Question: So I know where the problem is, but I'm fairly new to ROR and don't know how to work out what methods are available/which variables I should be using.
What I'm trying to do:
a user should be directed to views/relationship/edit when they press 'edit relationship'.
the variables should correspond so the edit relationship page deals with an accepted, pending or requested relationship between the current_user and the person they're trying to connect to (followed)
1. if a relationship exists in any state, show the edit button. (works)
2. click edit button (this is where the error comes up)
3. show edit page for the relationship between current user and person theyre trying to connect to. (where can accept/delete request)
i don't know why it's saying there is no decorator method - it was working before..
error:
'''
NoMethodError in RelationshipsController#edit
undefined method 'decorate' for nil:NilClass
Extracted source (around line #71):
# @relationship = current_user.active_relationships.find(params[:id]).decorate
@followed = User.find_by(name: params[:id])
@relationship = current_user.pending_relationships.find_by(followed_id: @followed).decorate
end
'''
view/users/index:
'''
<% if logged_in? %>
<ul>
<% @users.each do |user| %>
<li>
<%= user.name %>
<div id="relationship-status">
<% if current_user.following.include?(@followed) || current_user.pending_following.include?(user) || current_user.requested_following.include?(user) %>
<%= link_to "Edit Relationship", edit_relationship_path(followed_id: @followed, id: current_user.id), class: "btn btn-primary" %>
followed: <%= @followed %>
current_user: <%= current_user.id %>
relationship: <%= @relationship %>
<% else %>
<%= link_to "Add Relationship", new_relationship_path(follower_id: user.id), class: "btn btn-primary", id: 'add-relationship', data: { followed_id: user.id.to_param } %>
<% end %>
</div>
</li>
<% end %>
</ul>
<% end %>
'''
relationships_controller:
'''
def edit
# @followed = @relationship.followed
# @relationship = current_user.active_relationships.find(params[:id]).decorate
@followed = User.find(name: params[:id])
@relationship = current_user.pending_relationships.find_by(followed_id: @followed).decorate
end
'''
views/relationship/edit:
'''
<div class="page-header">
<h1>Viewing Relationship</h1>
</div>
<h3><%= @relationship.sub_message %></h3>
<div class="form-actions">
<% if @relationship.requested? %>
<%= form_for @relationship, url: accept_relationship_path(@relationship), method: :put do |form| %>
<%= submit_tag "Accept Relationship", class: 'btn btn-primary' %>
<% end %>
<% end %>
</div>
<%= form_for @relationship, url: relationship_path(@relationship), method: :delete do |form| %>
<%= submit_tag "Delete Relationship", class: 'btn btn-danger' %>
<% end %>
'''
model/user:
'''
class User < ActiveRecord::Base
has_one :profile, dependent: :destroy
has_many :pending_relationships, class_name: "Relationship",
foreign_key: "follower_id"
has_many :active_relationships, class_name: "Relationship",
foreign_key: "follower_id",
dependent: :destroy
has_many :passive_relationships, class_name: "Relationship",
foreign_key: "followed_id",
dependent: :destroy
has_many :following, -> { where(relationships: { state: "accepted" } ) }, through: :active_relationships, source: :followed
has_many :followers, through: :passive_relationships, source: :follower
has_many :pending_following, -> { where(relationships: { state: "pending" } ) }, through: :pending_relationships, source: :followed
has_many :requested_following, -> { where(relationships: { state: "requested" } ) }, through: :pending_relationships, source: :followed
...
# Follows a user.
def follow(other_user)
active_relationships.create(followed_id: other_user.id)
end
# Unfollow a user.
def unfollow(other_user)
active_relationships.find_by(followed_id: other_user.id).destroy
end
# Return true if the current user is following the other user.
def following?(other_user)
following.include?(other_user)
end
def pending_following?(user)
pending_following.include?(user)
end
def requested_following?(user)
pending_following.include?(user)
end
'''
user db table:

relationship controller:
'''
class RelationshipsController < ApplicationController
before_action :logged_in_user, only: [:new, :create, :index, :accept, :edit, :destroy]
respond_to :html, :json
def new
if params[:followed_id]
@followed = User.find(params[:followed_id])
@active_relationship = current_user.active_relationships.new(followed: @followed)
else
flash[:danger] = "Relationship required"
end
rescue ActiveRecord::RecordNotFound
render 'public/404', status: :not_found
end
def create
if params[:relationship] && params[:relationship].has_key?(:followed_id)
@followed = User.find(params[:relationship][:followed_id])
# @followed = User.where(name: params[:relationship][:followed_id]).first
@relationship = Relationship.request(current_user, @followed)
respond_to do |format|
if @relationship.new_record?
format.html do
flash[:danger] = "There was a problem creating that relationship request"
redirect_to followed_path(@followed)
end
format.json { render json: @relationship.to_json, status: :precondition_failed }
else
format.html do
flash[:success] = "Friend request sent"
redirect_to followed_path(@followed)
end
format.json { render json: @relationship.to_json }
end
end
else
flash[:danger] = "Friend Required"
redirect_to users_path
end
end
# def create
# if params[:followed_id]
# @followed = User.find(params[:followed_id])
# current_user.follow(@followed)
# redirect_to user
# else
# flash[:danger] = "else statement"
# end
# end
def accept
@relationship = current_user.active_relationships.find(params[:id])
if @relationship.accept!
flash[:success] = "You are now connected with #{@relationship.followed.name}"
else
flash[:danger] = "That connection could not be accepted."
end
redirect_to relationships_path
end
def index
@relationships = current_user.active_relationships.all
@followed = User.find_by(name: params[:id])
end
def edit
#orig
# @followed = @relationship.followed
# @relationship = current_user.active_relationships.find(params[:id]).decorate
#2nd
# @followed = User.find_by(name: params[:id])
# @relationship = current_user.pending_relationships.find_by(followed_id: @followed).decorate
# stack
# @followed = User.find_by(id: params[:id])
# @relationship = current_user.pending_relationships.find_by(followed_id: @followed).decorate
#stack2
@followed = User.find_by(id: params[:id])
@relationship = current_user.pending_relationships.find_by(follower_id: @followed.id).decorate
end
def destroy
...
end
end
'''
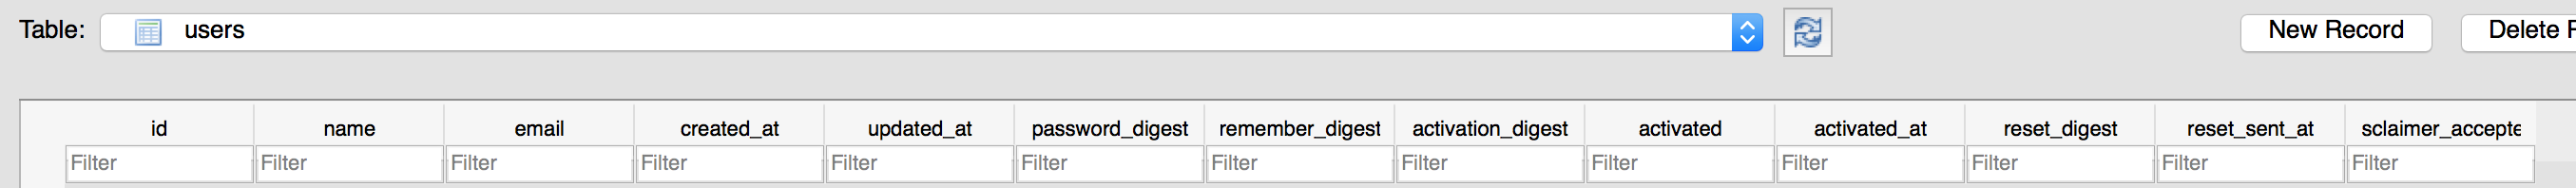
Answer: You are finding but passing for the condition, so it is not able to retrieve corresponding records. Change this and Try Once:
'''
def edit
# @followed = @relationship.followed
# @relationship = current_user.active_relationships.find(params[:id]).decorate
@followed = User.find_by(id: params[:id])
@relationship = current_user.pending_relationships.find_by(follower_id: @followed.id).decorate
end
'''
You have specified 'follower_id' as foreign key for your pending relationships try the above edit method. I have updated it.